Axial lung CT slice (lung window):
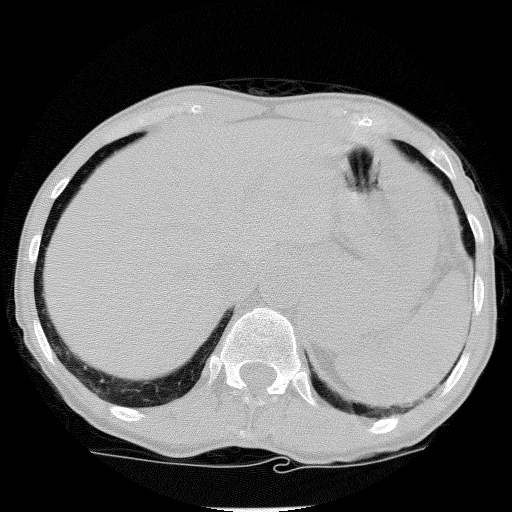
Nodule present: no